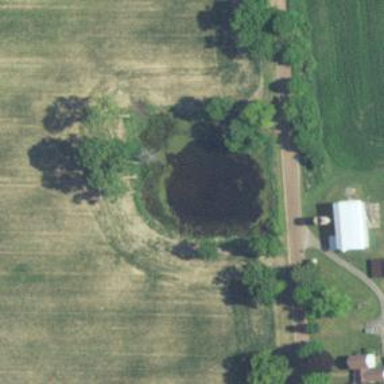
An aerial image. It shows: Pond surrounded by natural water.